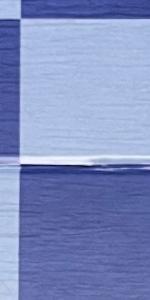
Label: Empty